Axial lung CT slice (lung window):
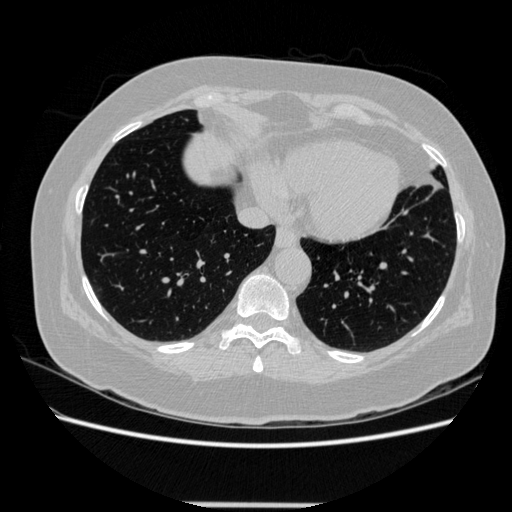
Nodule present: no